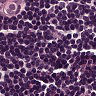
Metastatic tissue present: no